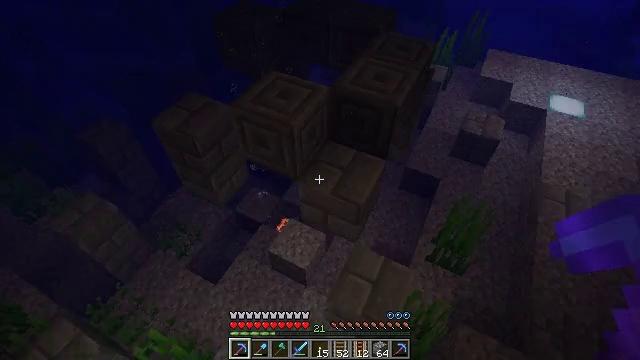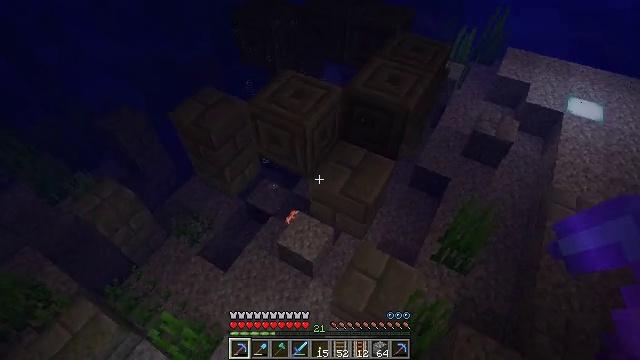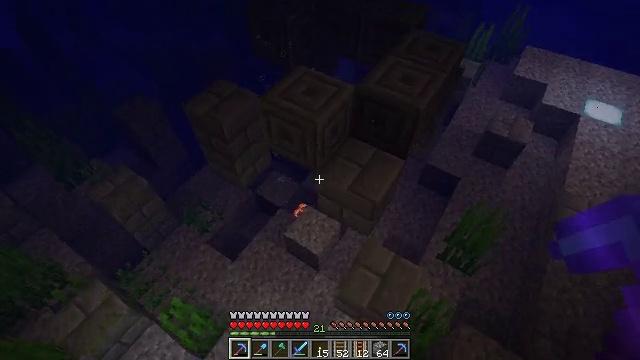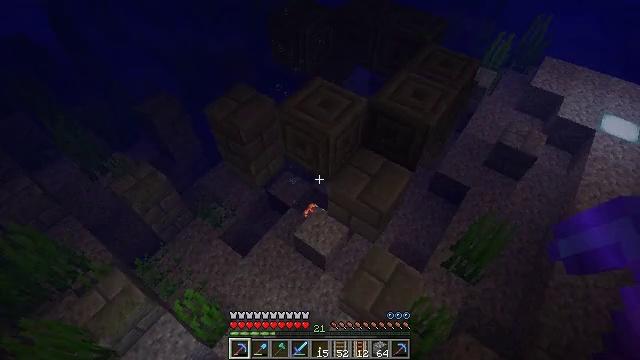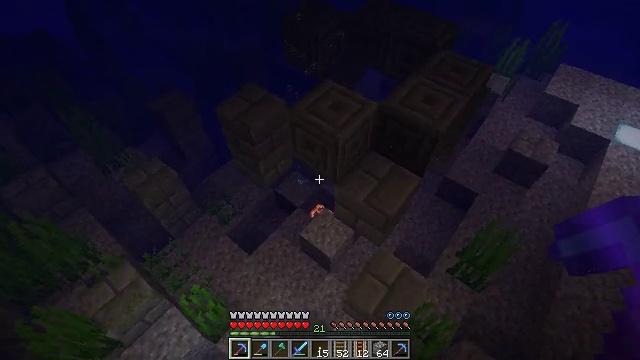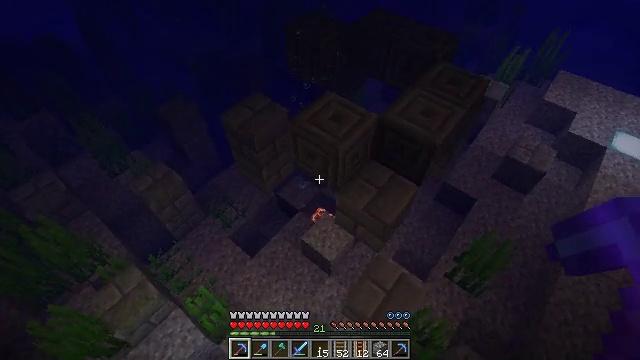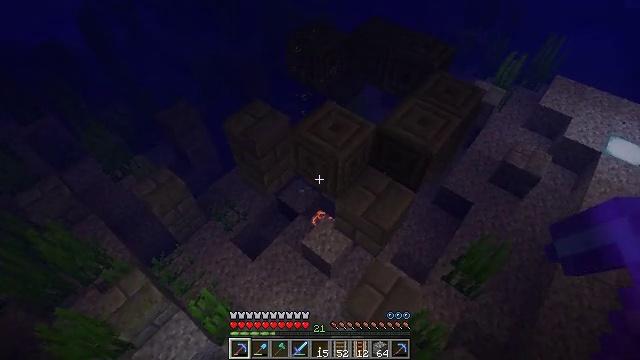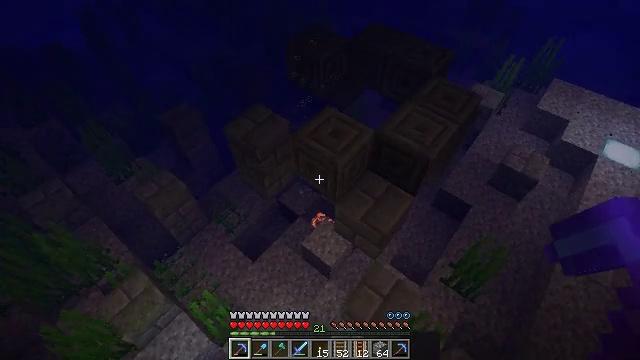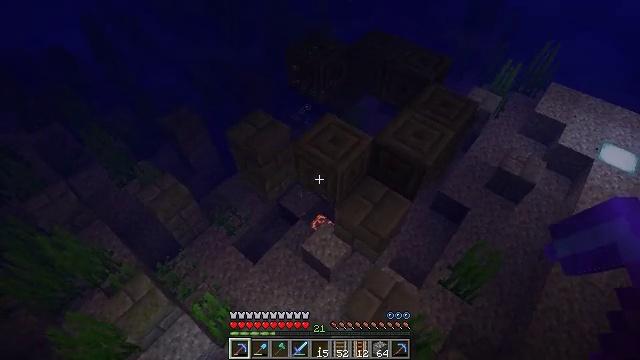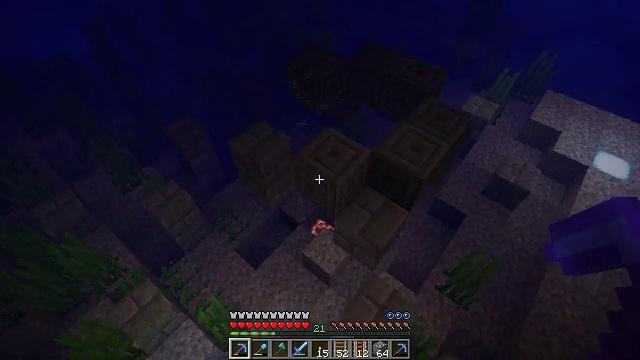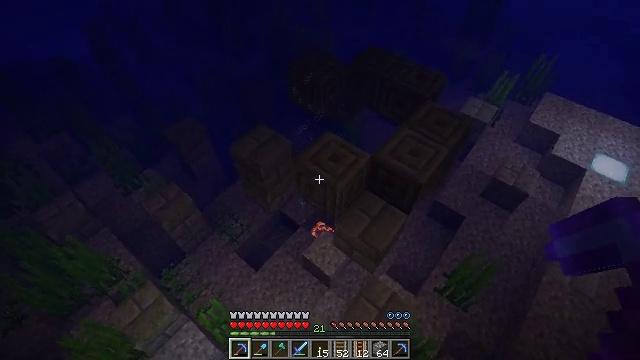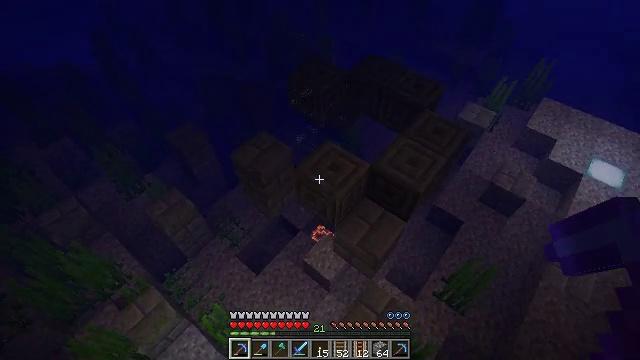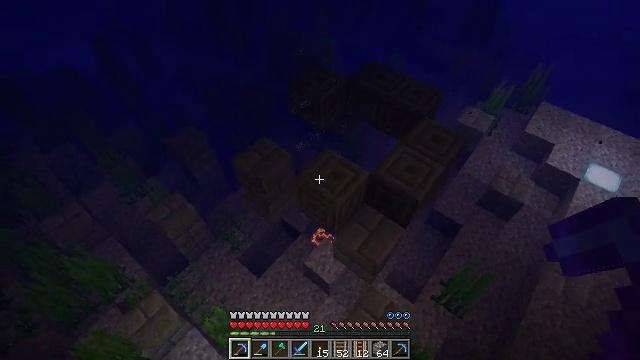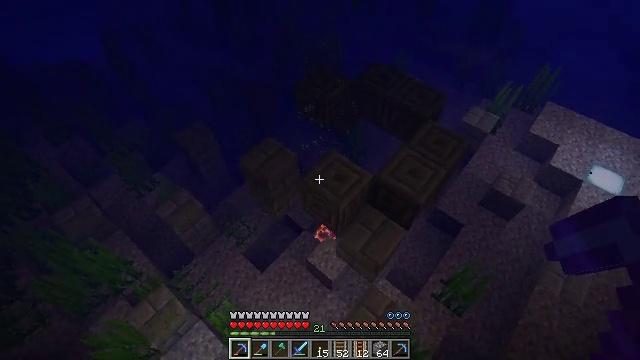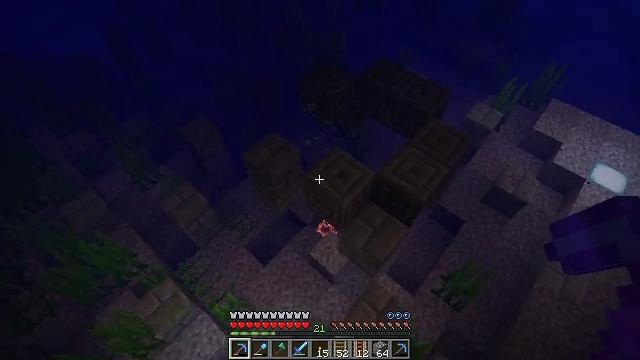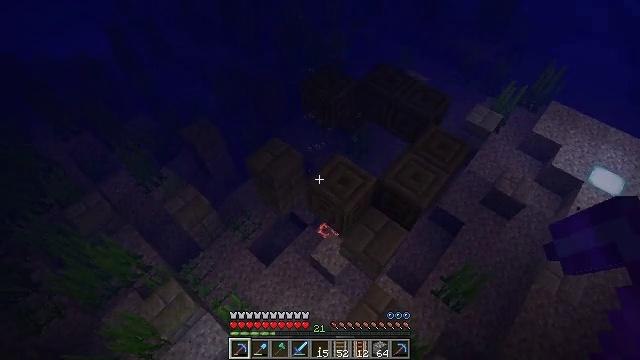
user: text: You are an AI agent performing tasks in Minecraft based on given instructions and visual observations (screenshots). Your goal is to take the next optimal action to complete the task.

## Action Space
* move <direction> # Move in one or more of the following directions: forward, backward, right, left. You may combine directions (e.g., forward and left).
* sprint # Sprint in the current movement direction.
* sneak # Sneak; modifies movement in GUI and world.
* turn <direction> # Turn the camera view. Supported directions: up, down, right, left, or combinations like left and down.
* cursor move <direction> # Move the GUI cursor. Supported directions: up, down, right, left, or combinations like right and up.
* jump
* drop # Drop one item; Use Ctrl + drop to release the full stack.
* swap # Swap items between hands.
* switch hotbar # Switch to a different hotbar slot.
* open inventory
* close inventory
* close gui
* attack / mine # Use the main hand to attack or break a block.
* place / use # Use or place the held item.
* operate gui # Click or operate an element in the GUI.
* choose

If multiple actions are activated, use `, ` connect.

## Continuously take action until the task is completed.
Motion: motion action
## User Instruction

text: Gather the sea lantern with a pickaxe.
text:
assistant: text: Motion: turn left and down, jump
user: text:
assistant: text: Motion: turn left and down, jump
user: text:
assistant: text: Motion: turn left, jump
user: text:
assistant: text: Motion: turn left, jump
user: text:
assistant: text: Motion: jump
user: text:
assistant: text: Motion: jump
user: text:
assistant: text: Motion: jump
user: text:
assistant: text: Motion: move forward, jump
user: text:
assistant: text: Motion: move forward, jump
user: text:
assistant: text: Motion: move forward, jump
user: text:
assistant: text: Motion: move forward, jump
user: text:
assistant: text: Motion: move forward and move left, jump
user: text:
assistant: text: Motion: move forward and move left, turn left and down, jump
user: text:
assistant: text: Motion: move forward and move left, turn down, jump
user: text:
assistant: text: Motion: move forward and move left
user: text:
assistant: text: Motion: move forward and move left
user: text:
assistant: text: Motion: move forward and move left
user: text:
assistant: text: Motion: move forward and move left
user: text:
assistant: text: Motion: move forward, turn right
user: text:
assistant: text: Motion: move forward, turn right and up
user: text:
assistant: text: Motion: move forward, turn right and up
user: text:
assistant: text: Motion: move forward, turn right
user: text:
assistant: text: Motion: move forward
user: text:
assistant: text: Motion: move forward
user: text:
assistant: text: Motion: move forward
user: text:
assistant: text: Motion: move forward
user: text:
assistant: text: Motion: move forward
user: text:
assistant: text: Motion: move forward
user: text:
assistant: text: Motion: move forward
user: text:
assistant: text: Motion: move forward, turn down